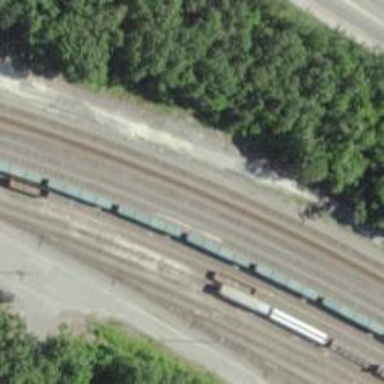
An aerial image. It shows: Railway yard in service.